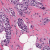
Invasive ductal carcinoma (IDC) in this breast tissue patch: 1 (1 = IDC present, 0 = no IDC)